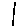
Label: line